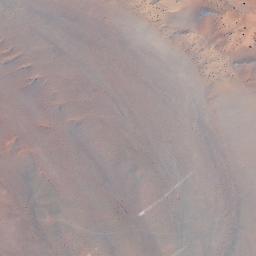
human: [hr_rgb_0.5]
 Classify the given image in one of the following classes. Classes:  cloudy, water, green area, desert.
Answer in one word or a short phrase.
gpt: desert